Field crop: maize
Growth stage: 2
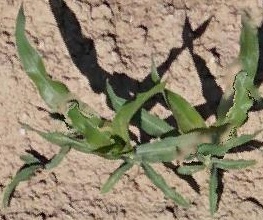
Species: maize